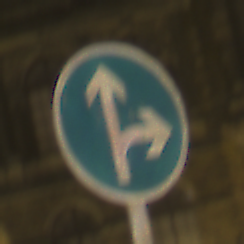
Verkehrszeichen: VorgeschriebeneFahrtrichtungGeradeausOderRechts
Umgebung: Outdoor, Urban
Tageszeit: Night
Wetter: Overcast
Licht: Artificial
Jahreszeit: NotSpecified
Kontrast: HighContrast